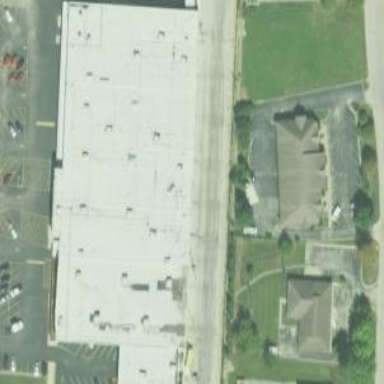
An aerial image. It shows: Retail building.